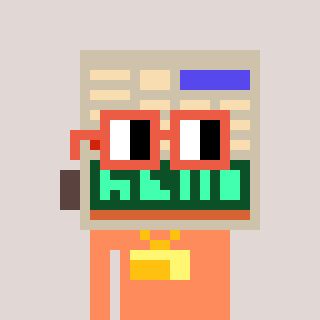
a pixel art character with square orange glasses, a calculator-shaped head and a peachy-colored body on a warm background